Question: I'm currently creating a metro styled app.
Because of this I need to extend my client area out of my window to draw the shadow.
The problem now is that I have a button set to Margin="0,0,15,15" and of course it draws itself also in this shadow area. How can I hide this? In CSS I would just apply overflow:hidden to the "Content" or the UserControl.

The basic WPF structure is like this:
'''
<Grid x:Name="LayoutRoot" SnapsToDevicePixels="True" Margin="15" Background="White">
<Grid.Effect>
<DropShadowEffect ShadowDepth="0" BlurRadius="15" Direction="470"/>
</Grid.Effect>
<Grid x:Name="Content">
<UserControl></UserControl> // This is where the arrow button is with Margin="0,0,15,15"
</Grid>
</Grid>
'''
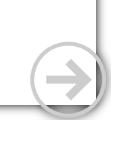
Answer: Normally you can use some container and set its <URL> to 'true'.